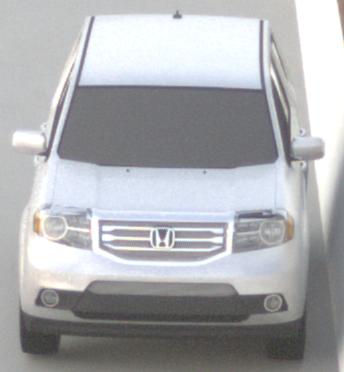
Make: Honda
Model: Pilot
Detailed model: Gen. 2 Facelift
Model produced from: 2012
Model produced until: 2015
Doors: 5
Color: white
Road condition: dry road
Daytime: sunrise or sunset
Contrast: low contrast